Question: i have this json string
'''
{
'studentinfo':
{
'name':'abc',
'age':41,
'gender':male,
address:
{
'street':'asd',
'city':'ipd',
'state':'mah'
},
'subject':[
{
'name':'Arts','marks':40,'grade':'a'
},
{
'name':'Science','marks':40,'grade':'a'
},
{
'name':'Commerce','marks':40,'grade':'a'
}
]
}
}
class root
{
public list<studentinfo> studentinfo;
public list<address> address;
public list<subject> subject;
}
class studentinfo
{}
class address
{}
class subject
{}
JSONSerializer.ConvertFromJSON<root>(JSONData)
'''
i want to deserialize the above json string but am getting null values? Any idea where it is incorrect?
'''
public static T ConvertFromJSON<T>(String json)
{
JavaScriptSerializer serializer = new JavaScriptSerializer();
return serializer.Deserialize<T>(json);
}
'''

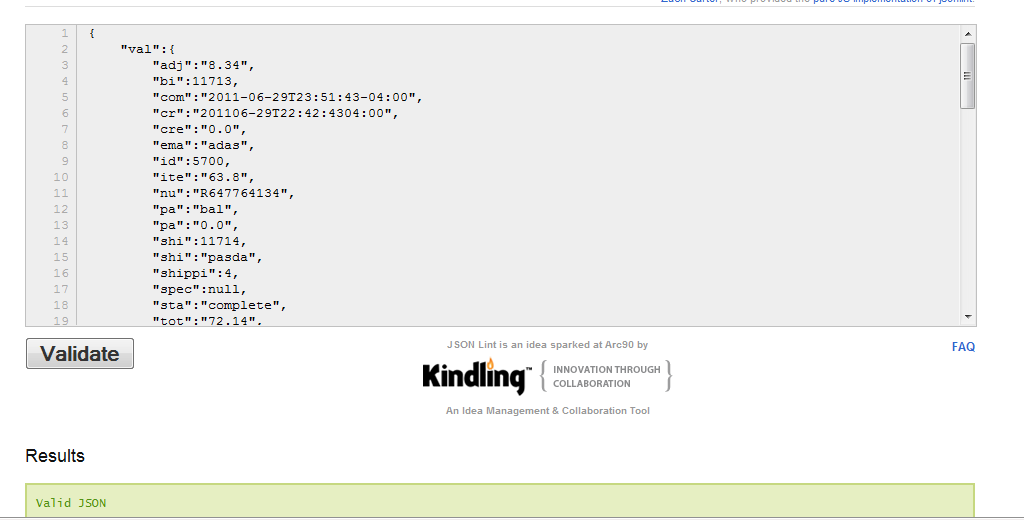
Answer: Try to change your classes like this:
'''
class root
{
public root()
{
}
public studentinfo studentinfo { get; set; }
}
class studentinfo
{
public studentinfo()
{
subject = new List<subject>();
}
public string name { get; set; }
public int age { get; set; }
public string gender { get; set; }
public address address;
public List<subject> subject;
}
class address
{
public string street { get; set; }
public string city { get; set; }
public string state { get; set; }
}
class subject
{
public string name { get; set; }
public int marks { get; set; }
public string grade { get; set; }
}
'''
and there's an error with your JSON
'''
'gender':male,
'''
should be
'''
'gender': 'male',
'''